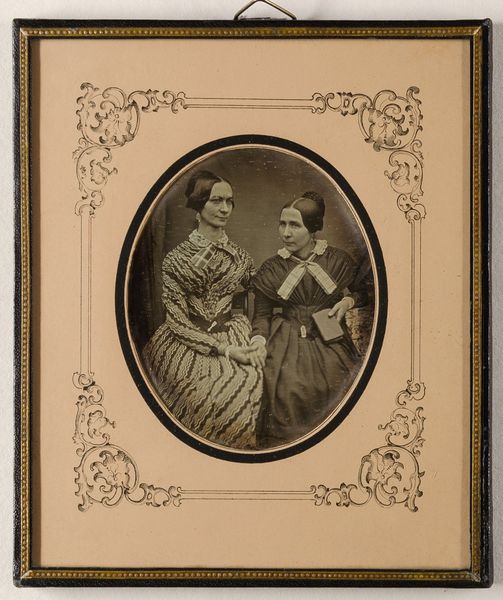
Titel: Zwei Frauen
Künstler: Julius Böhm
Standort: Hamburg
Institution: Museum für Kunst und Gewerbe Hamburg
Schlagwörter: frau, portrait, figur, women, dress, foto, fotografie, photographie, doppelbildnis, doppelportrait, photo, book, lichtbild, daguerreotypie, bildwerke, angewandte und bildende kunst, hessische systematik, porträt, porträtfotografie, porträtphotographie, hüftbild, doppelporträt